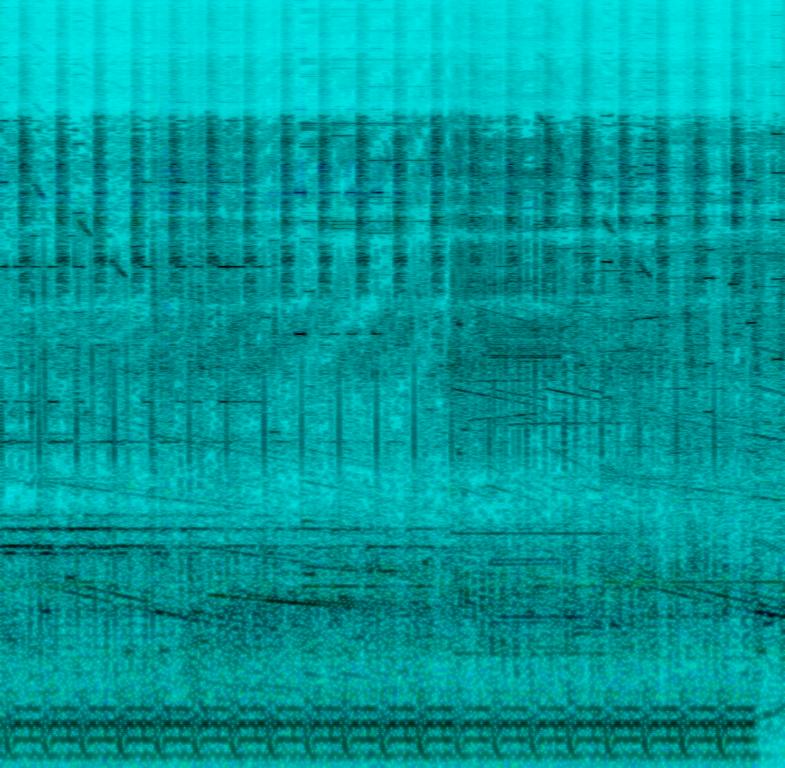
This is a techno song that's layered with a cacophony of sound effects like robotic sounds, fuzzy sounds, and sounds of whirring machinery. The bassline is rapid, played in 16th notes throughout the song. The beat pattern is four on the floor.